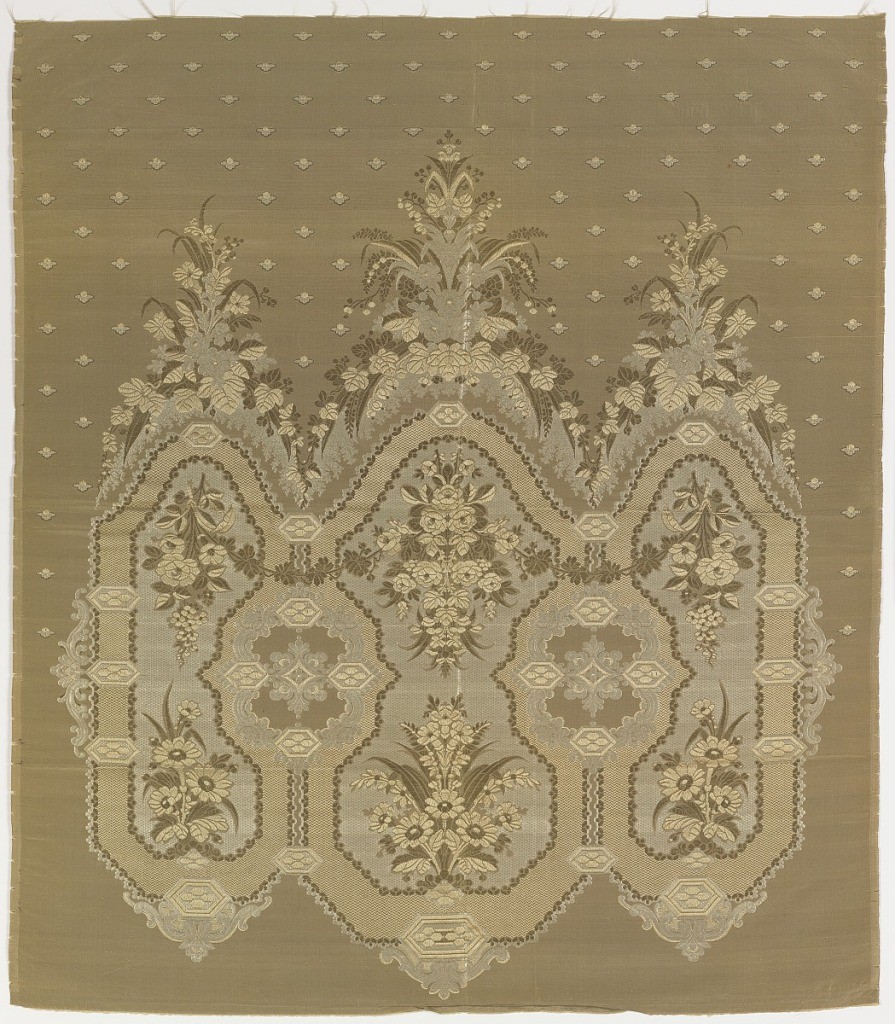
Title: Panel
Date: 1830–1850
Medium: silk Technique: plain weave with discontinuous supplementary weft patterning (brocaded)
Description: One repeat of a large symmetrical triple-crowned floral ornament against a grey-green ground with minute flowers. Ivory warp, beige weft.